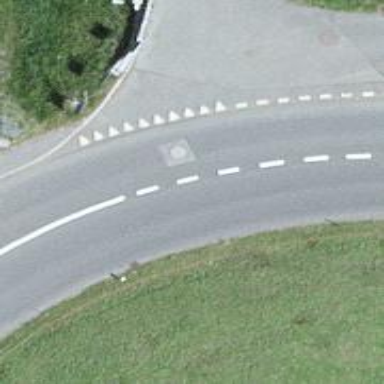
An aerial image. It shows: Secondary road with asphalt surface.